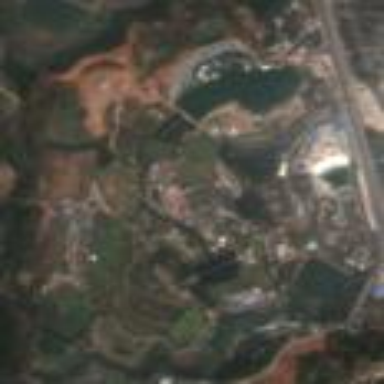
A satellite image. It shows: Theme park.